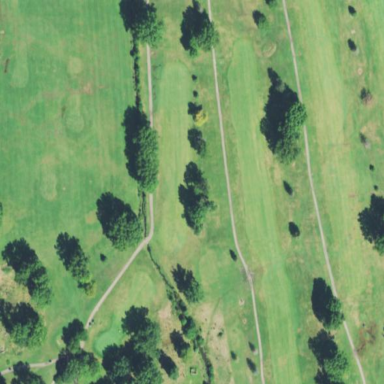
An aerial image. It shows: Driving range for golf on grass.